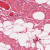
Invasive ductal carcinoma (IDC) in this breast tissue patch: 0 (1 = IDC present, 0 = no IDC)